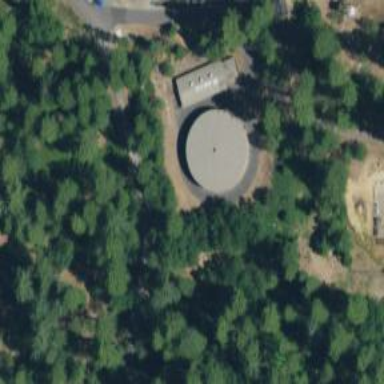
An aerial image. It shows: Storage tank with man-made structure.